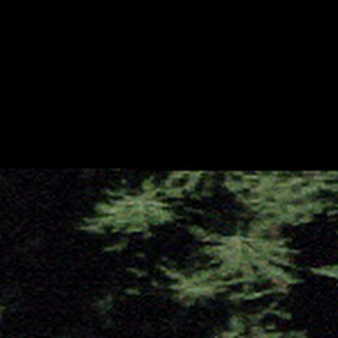
Label: other